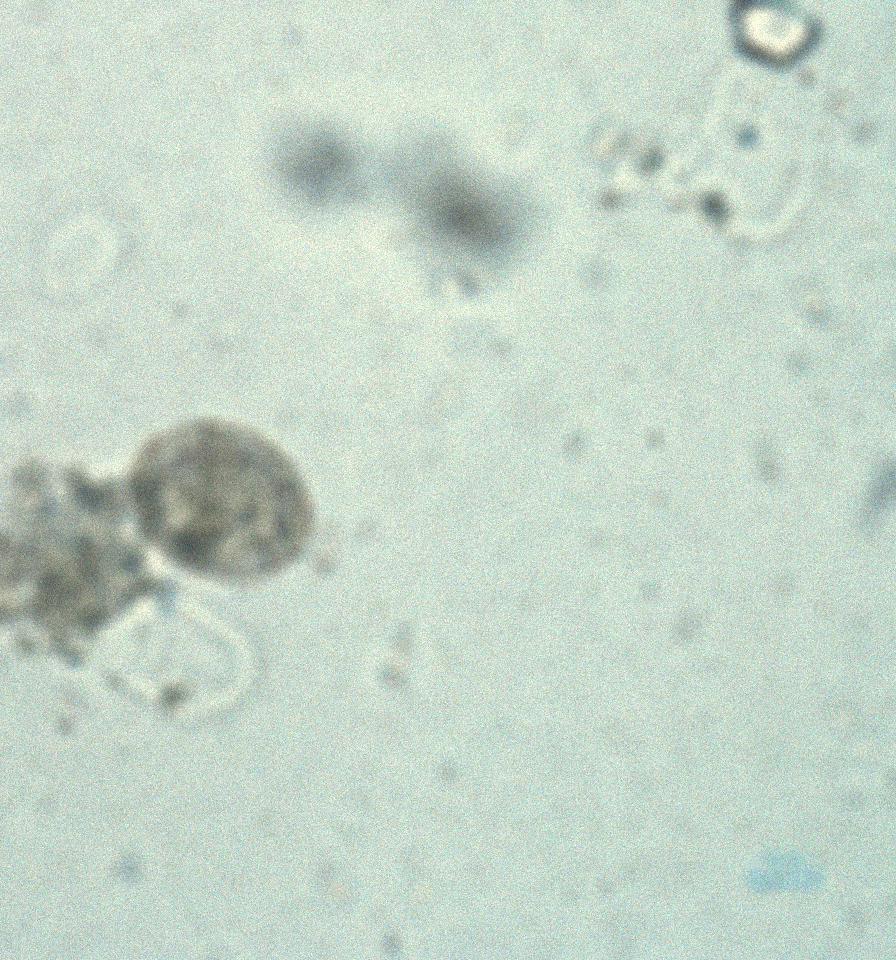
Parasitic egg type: Hymenolepis nana